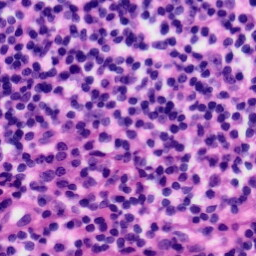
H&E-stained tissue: Tonsil